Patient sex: M
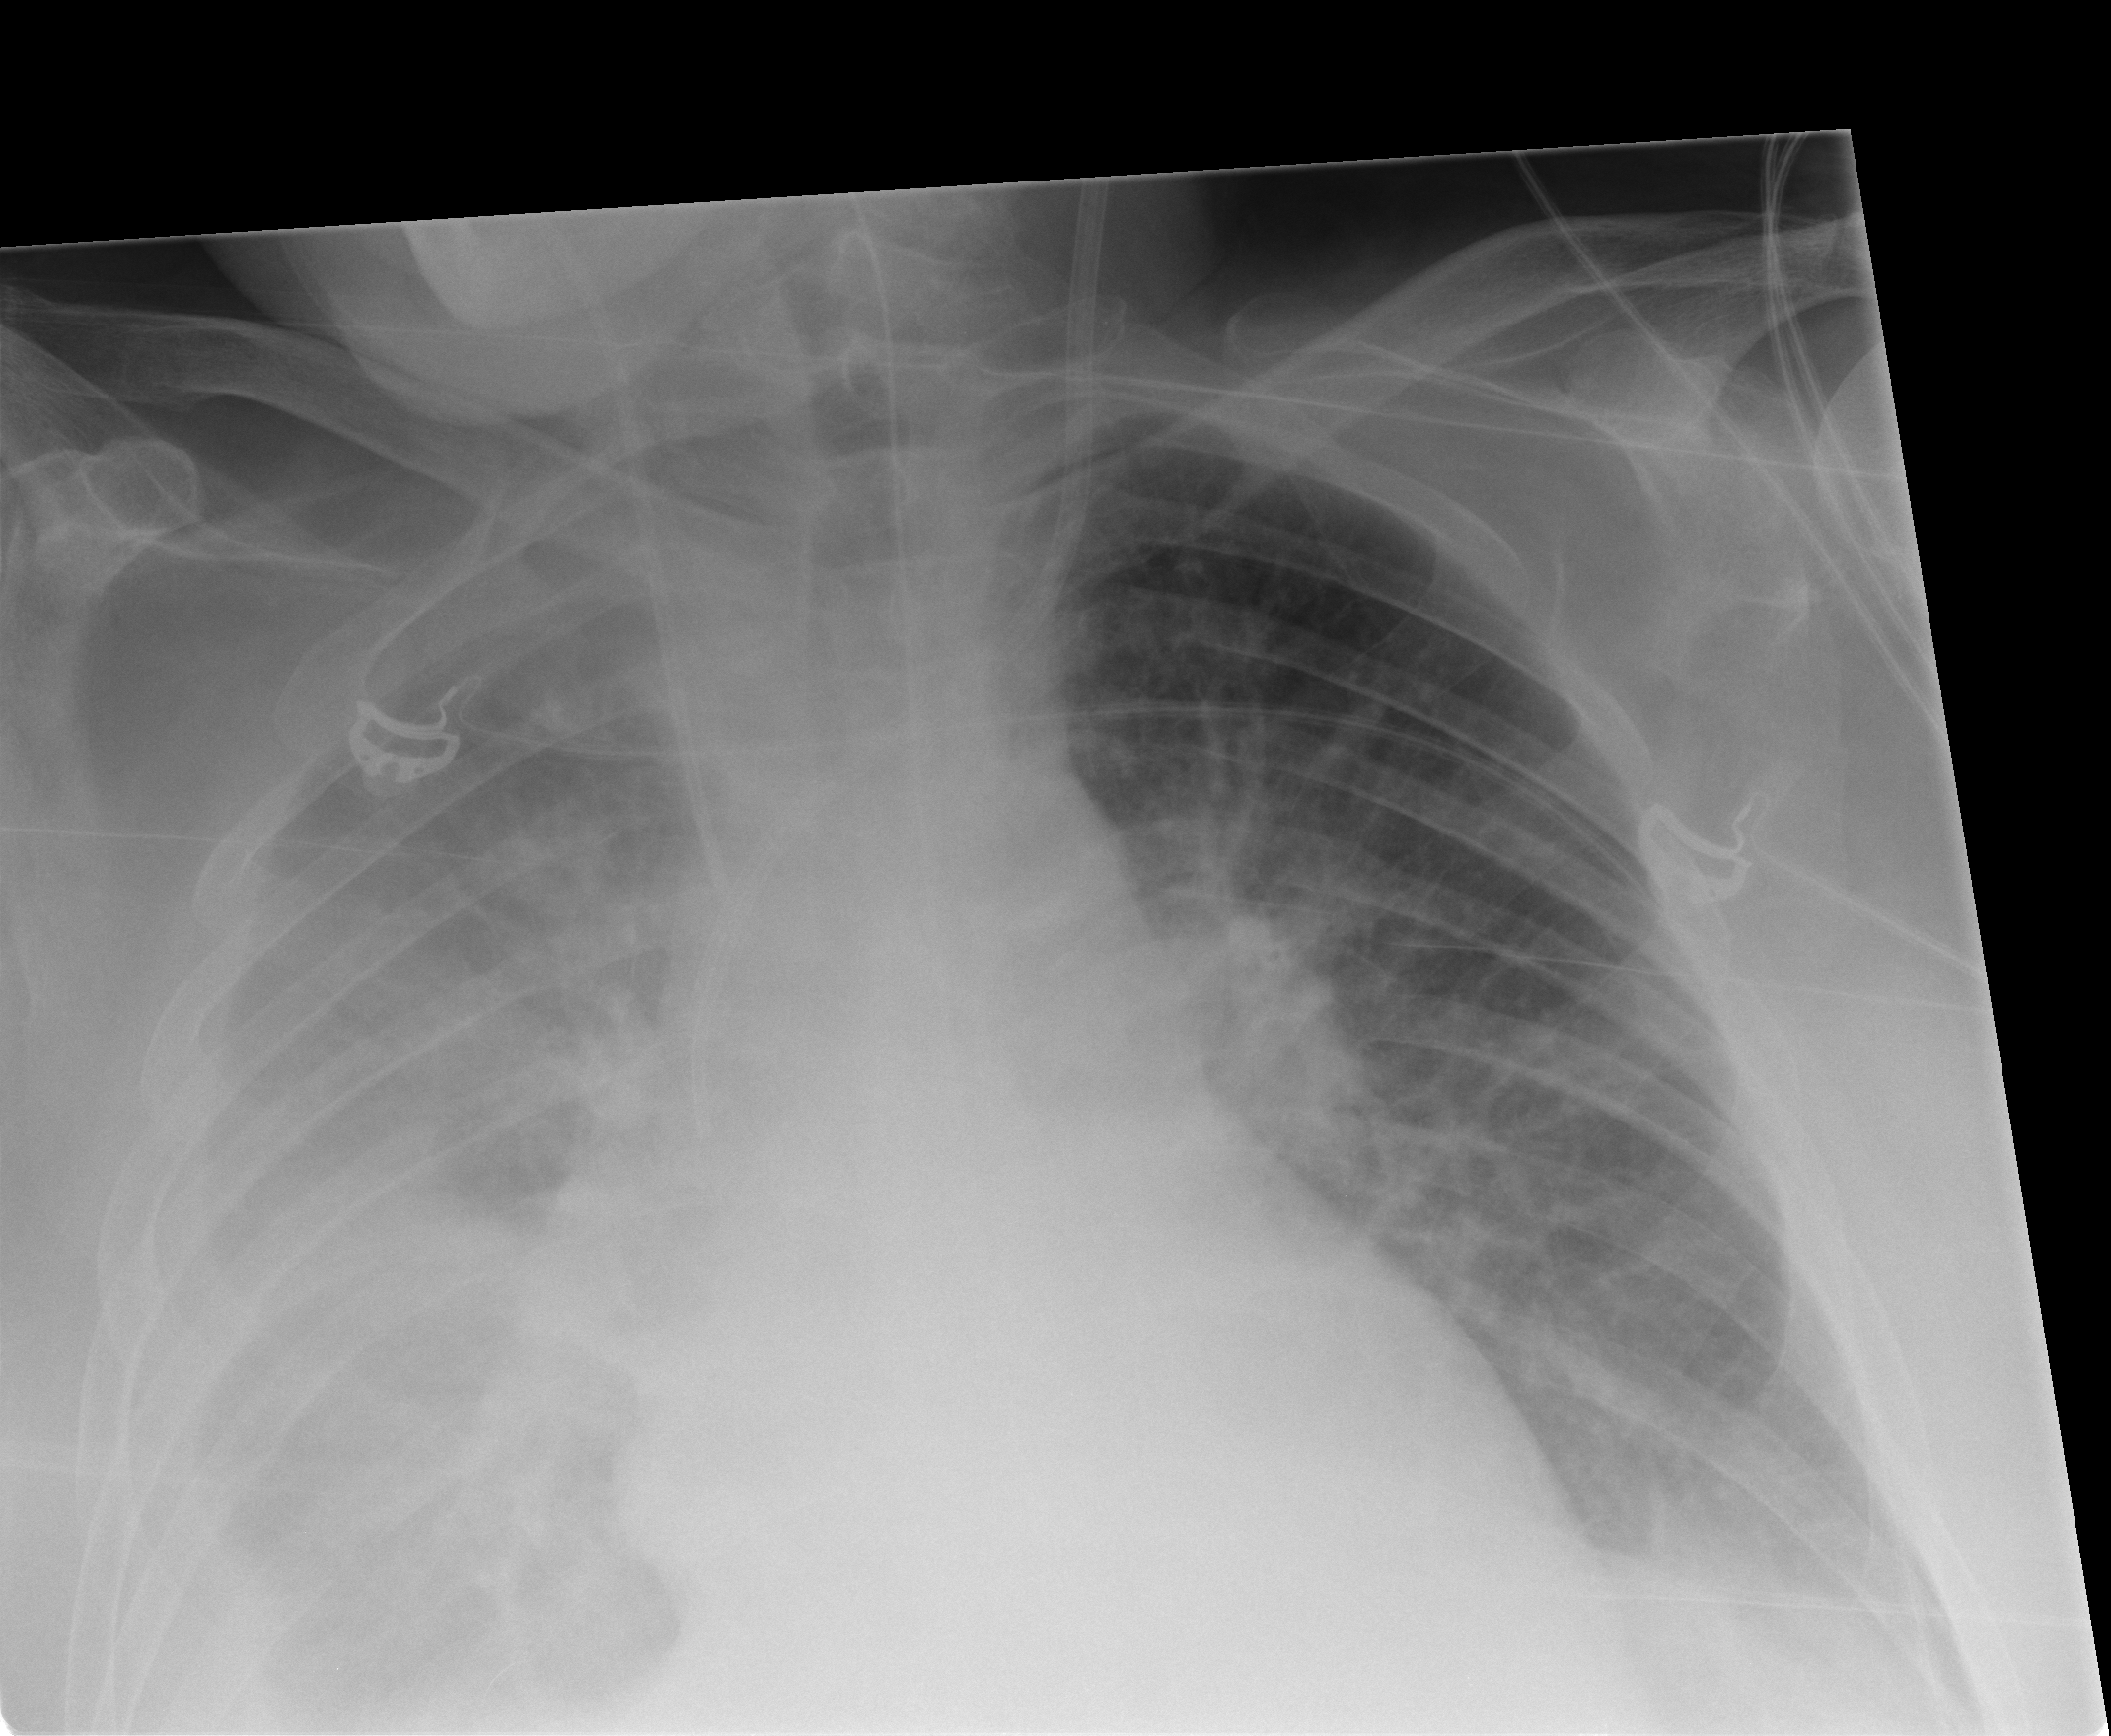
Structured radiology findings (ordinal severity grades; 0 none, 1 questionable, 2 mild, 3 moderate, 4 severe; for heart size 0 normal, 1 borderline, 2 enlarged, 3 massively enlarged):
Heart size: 2
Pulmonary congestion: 2
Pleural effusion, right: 3
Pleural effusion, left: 2
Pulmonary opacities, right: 2
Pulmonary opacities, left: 2
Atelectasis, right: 3
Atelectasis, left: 2